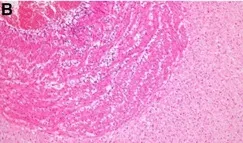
(B) Umbilical vein on the placental side. Original magnification:. (x100).
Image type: pathology (h&e)